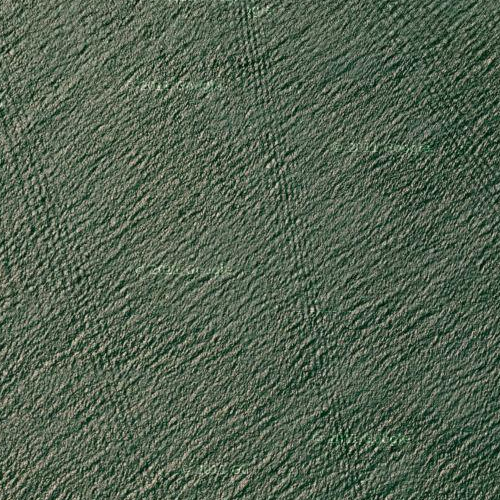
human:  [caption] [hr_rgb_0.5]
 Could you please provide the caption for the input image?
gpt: This is a part of deep green sparkling sea with a highway on the beach .

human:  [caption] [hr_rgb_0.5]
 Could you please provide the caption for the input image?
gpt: A part of ocean with deep green waters and a beach beside .

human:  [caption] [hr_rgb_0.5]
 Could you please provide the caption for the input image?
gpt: This is a part of deep green sparkling sea with a highway on the beach .

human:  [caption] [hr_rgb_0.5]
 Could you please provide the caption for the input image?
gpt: This is a part of ocean with deep green water and a highway on the beach .

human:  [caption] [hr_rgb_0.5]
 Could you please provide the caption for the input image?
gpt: This is a part of ocean with deep green water shining .